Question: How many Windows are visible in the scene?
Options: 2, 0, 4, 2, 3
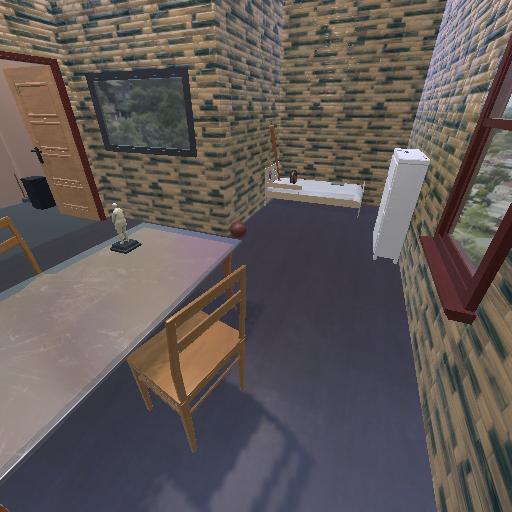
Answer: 2